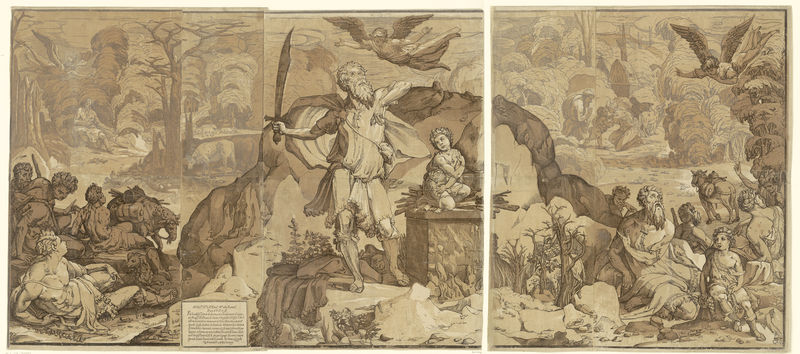
Titel: Het Offer van Abraham (tien bladen, opgezet op twee bladen karton)
Künstler: Andrea Andreani
Standort: Amsterdam
Institution: Rijksmuseum
Schlagwörter: felsen, kampf, mann, bäume, menschen, braun, zeichnung, fliegen, kinder, engel, liegen, zuschauer, halbnackt, schwert, säbel, opfer, opferung, eingebung